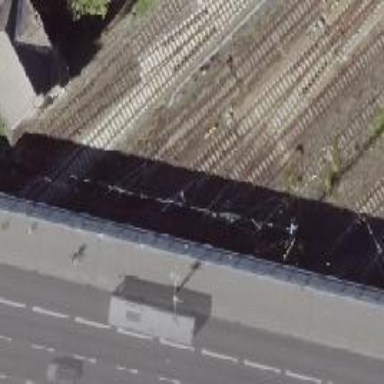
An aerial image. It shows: Railway track with electrified contact lines. This is siding track.